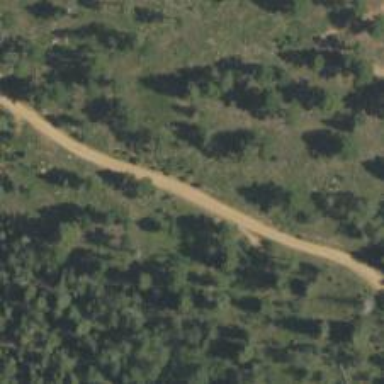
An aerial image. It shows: Track road described as service road.